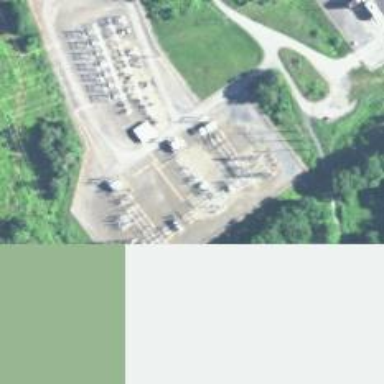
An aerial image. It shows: Switch used for power control.